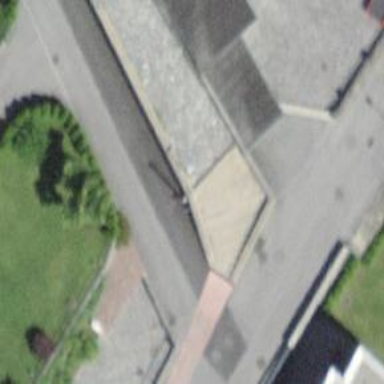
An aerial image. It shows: Set of steps on the road.